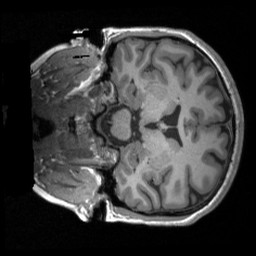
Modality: T1w
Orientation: coronal
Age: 22
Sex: female
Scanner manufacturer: siemens
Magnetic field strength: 3 T
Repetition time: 1.9 s
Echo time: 0.00232 s